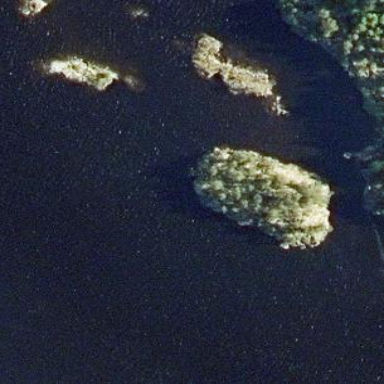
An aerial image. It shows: Islet.